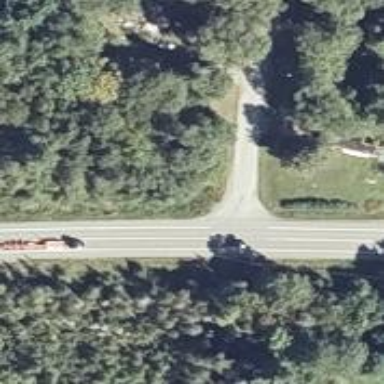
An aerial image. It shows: Asphalt road classified as trunk highway.